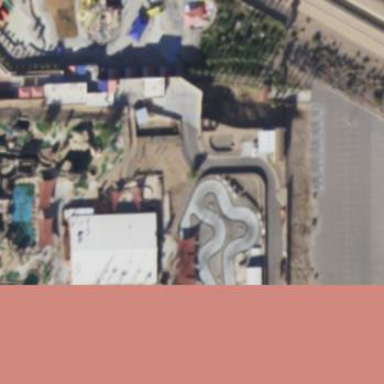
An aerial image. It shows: Theme park.